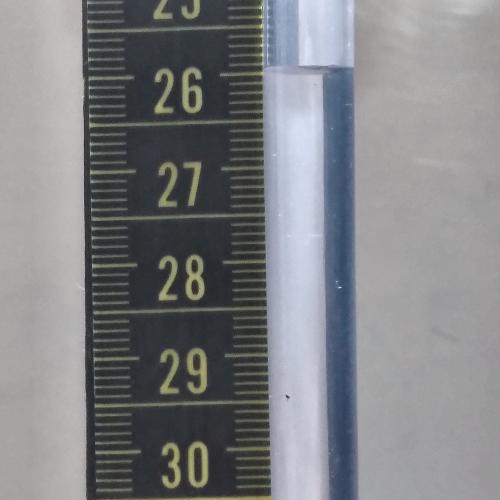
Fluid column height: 26.0 cm